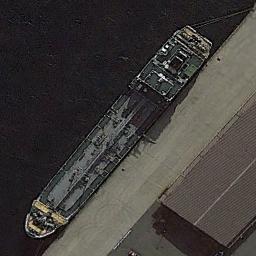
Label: ship